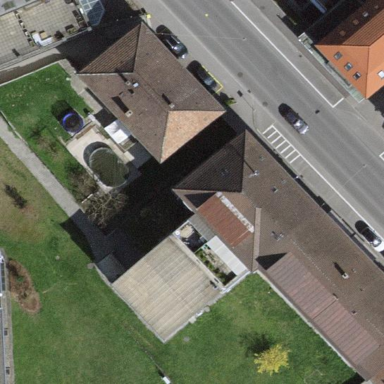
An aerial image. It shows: Building with hipped roof.